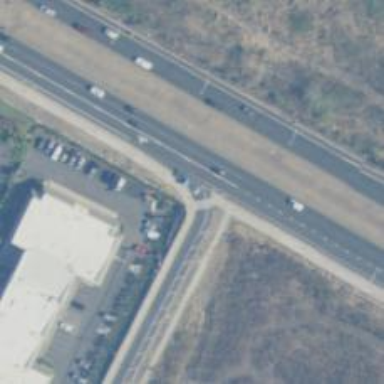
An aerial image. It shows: Trunk link highway.